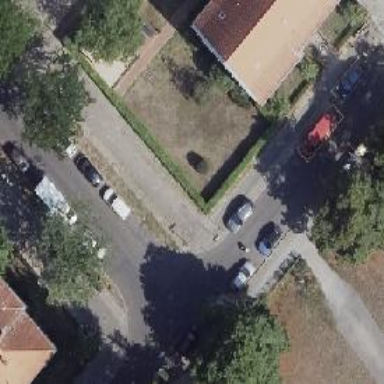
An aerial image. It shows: There is parking obstacle present.